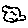
Label: cloud